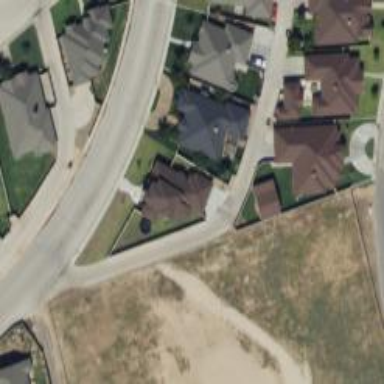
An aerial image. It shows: Alley classified as service road.